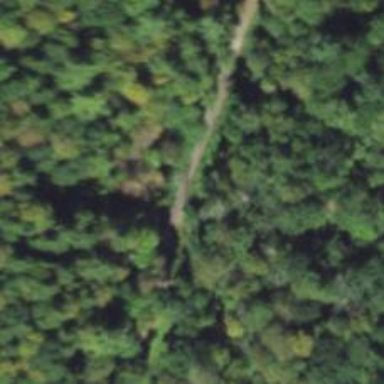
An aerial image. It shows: Path.